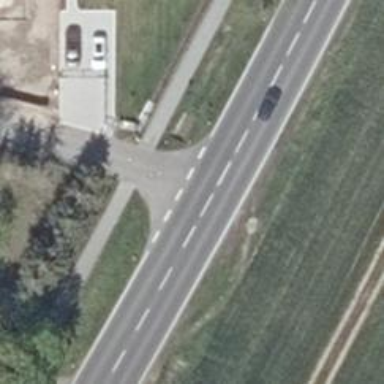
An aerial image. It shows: Asphalt path.